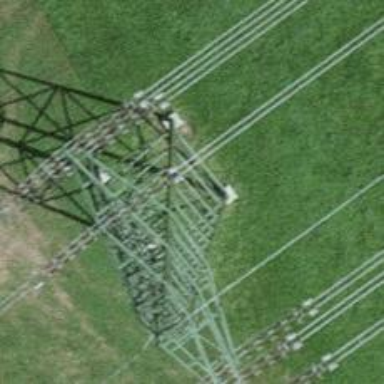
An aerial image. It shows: Towering power structure.